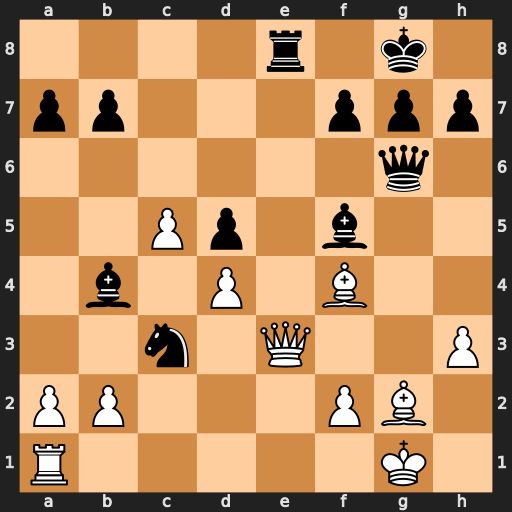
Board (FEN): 4r1k1/pp3ppp/6q1/2Pp1b2/1b1P1B2/2n1Q2P/PP3PB1/R5K1
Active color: w
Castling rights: -
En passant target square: -
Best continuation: Qxe8#